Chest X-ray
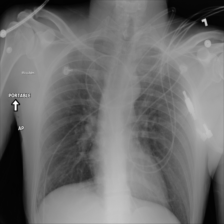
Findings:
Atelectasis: negative
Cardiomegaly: negative
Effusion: negative
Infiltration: negative
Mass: negative
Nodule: negative
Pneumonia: negative
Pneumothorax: negative
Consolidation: negative
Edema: negative
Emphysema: negative
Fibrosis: negative
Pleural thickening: negative
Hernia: negative